Field crop: tomato
Growth stage: 1
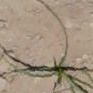
Species: cyperus